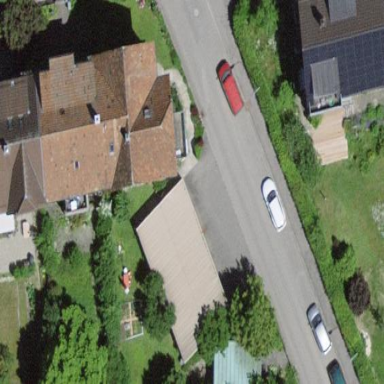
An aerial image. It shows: Terrace building with roof tiles.